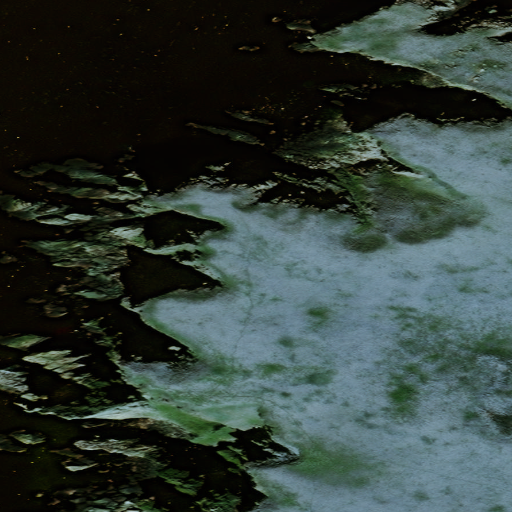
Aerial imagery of cape in Alaska named West Cape containing only unknown